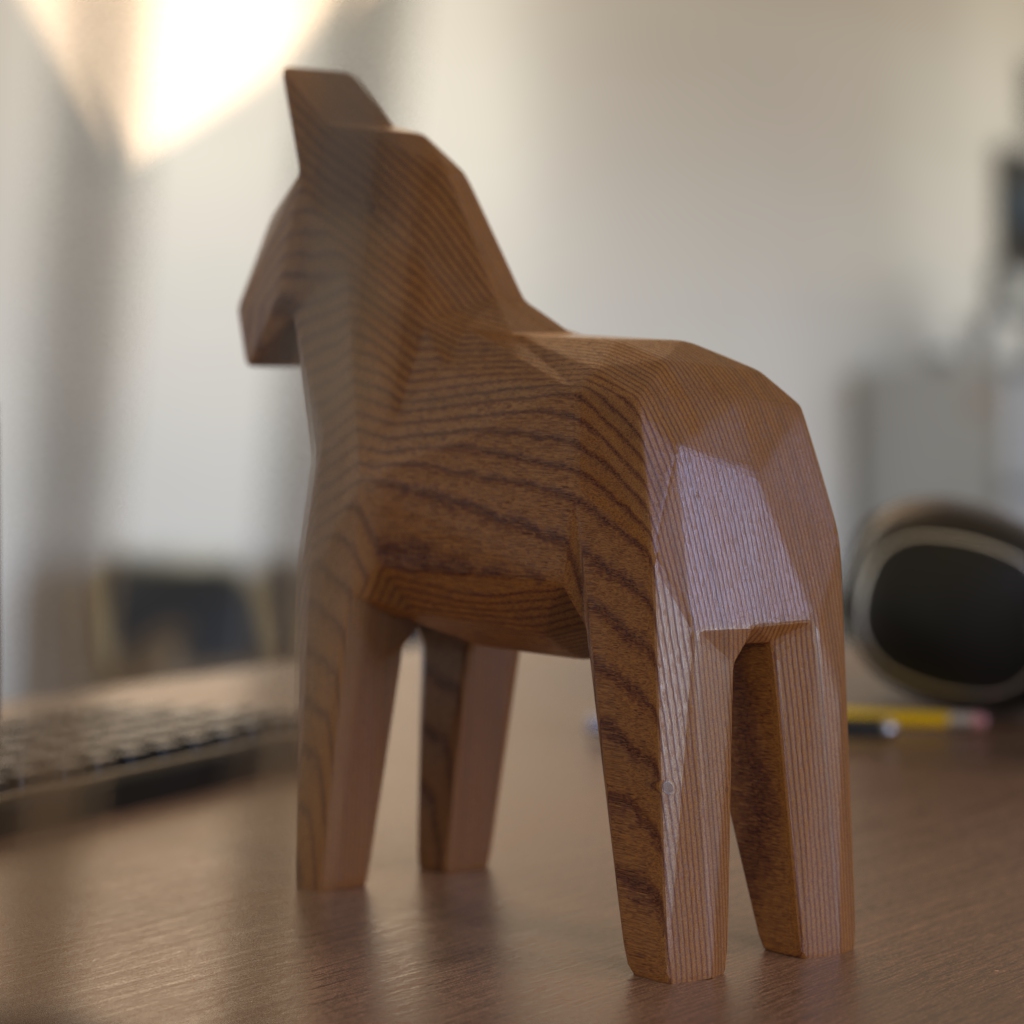
A high quality rendering of a dalahest_oak dalecarlian horse figurine made of varnished dark oak standing on a wooden table in an an apartment with natural bright daylight from windows,long shot fromrear left side, 100 mm, f 8, bokeh